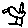
Label: bird